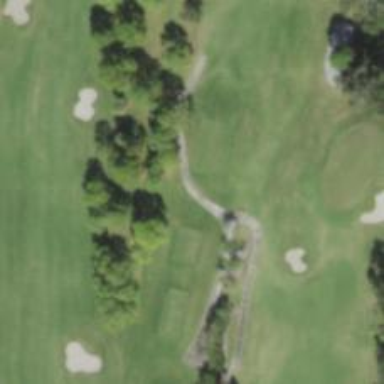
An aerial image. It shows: Service road used as golf cart path.